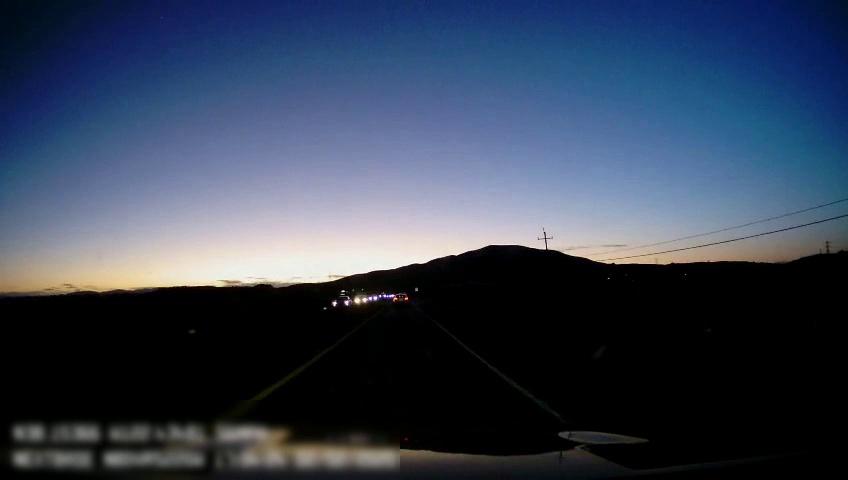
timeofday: Dusk/Dawn/Twilight
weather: Other
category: Drivable Space
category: Vehicles | Car
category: Vehicles | Car
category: Vehicles | Car
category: Vehicles | Car
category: Lanes | Current Lane
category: Lanes | Current Lane